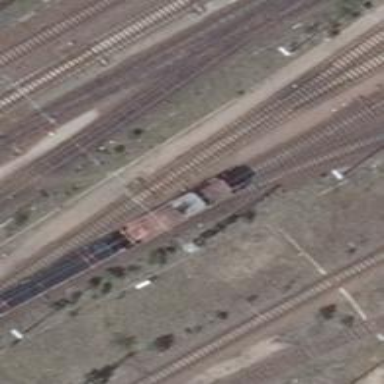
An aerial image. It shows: Railway switch.